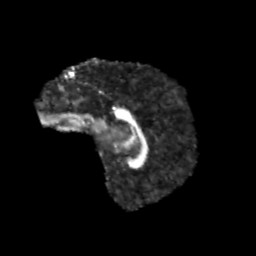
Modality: FA
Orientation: sagittal
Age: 13
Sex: male
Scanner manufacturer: siemens
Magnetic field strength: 3 T
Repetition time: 3.8 s
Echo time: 0.07 s